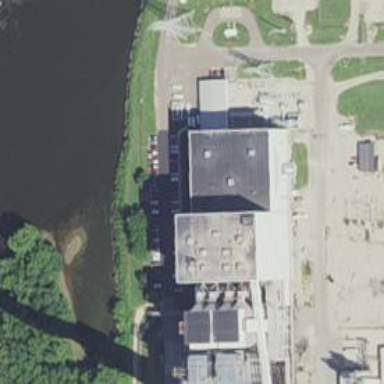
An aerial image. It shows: Steam turbine generator.